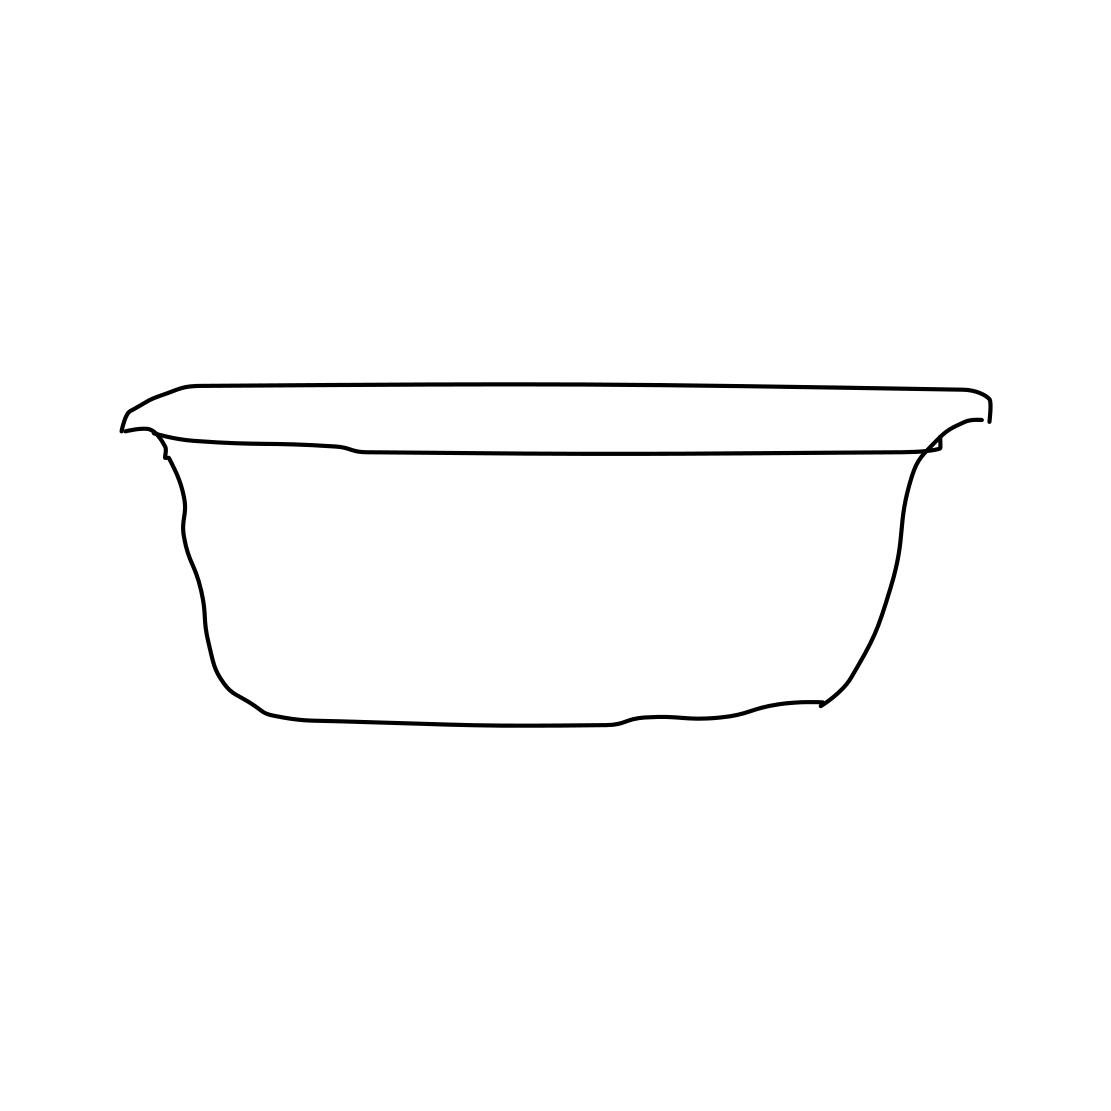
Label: bathtub